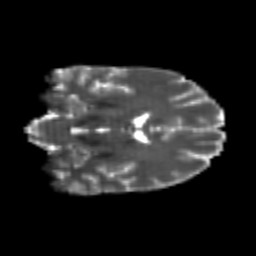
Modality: T2w
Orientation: coronal
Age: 25
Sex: female
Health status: healthy
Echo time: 0.074 s